Question: Here is what i want to create using html5 and css if its possible:

Red object is the shape, everything else has to be transparent, so the background will be visible.
I guess that its doable with css masks or maybe round corners, but i couldnt make it work.
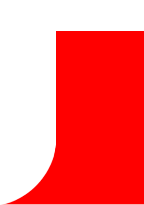
Answer: Here is the working solution for this problem using css mask. <URL>.
Click on Share or News on the lower left box to see it in action. Disable mask-image for #smallScaleHolder from element ispector to notice the difference.
Ok...here is the better explanation on this...
I made a mask like this...
And here is the css:
'''
-webkit-mask-image: url(../img/sliders/mask.png);
-o-mask-image: url(../img/sliders/mask.png);
-moz-mask-image: url(../img/sliders/mask.png);
mask-image: url(../img/sliders/mask.png);
-webkit-mask-composite: copy;
overflow:hidden;
'''
Now all its child elements are not visible outside of the black area.
Note: css masks are only supported in chrome , safari and ios.